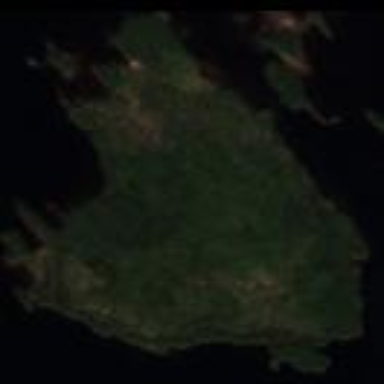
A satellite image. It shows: Island.